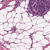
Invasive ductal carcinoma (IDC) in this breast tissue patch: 0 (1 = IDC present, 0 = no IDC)